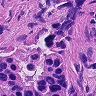
Metastatic tissue present: yes